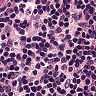
Metastatic tissue present: no